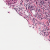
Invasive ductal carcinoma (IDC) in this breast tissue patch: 1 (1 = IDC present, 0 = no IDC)